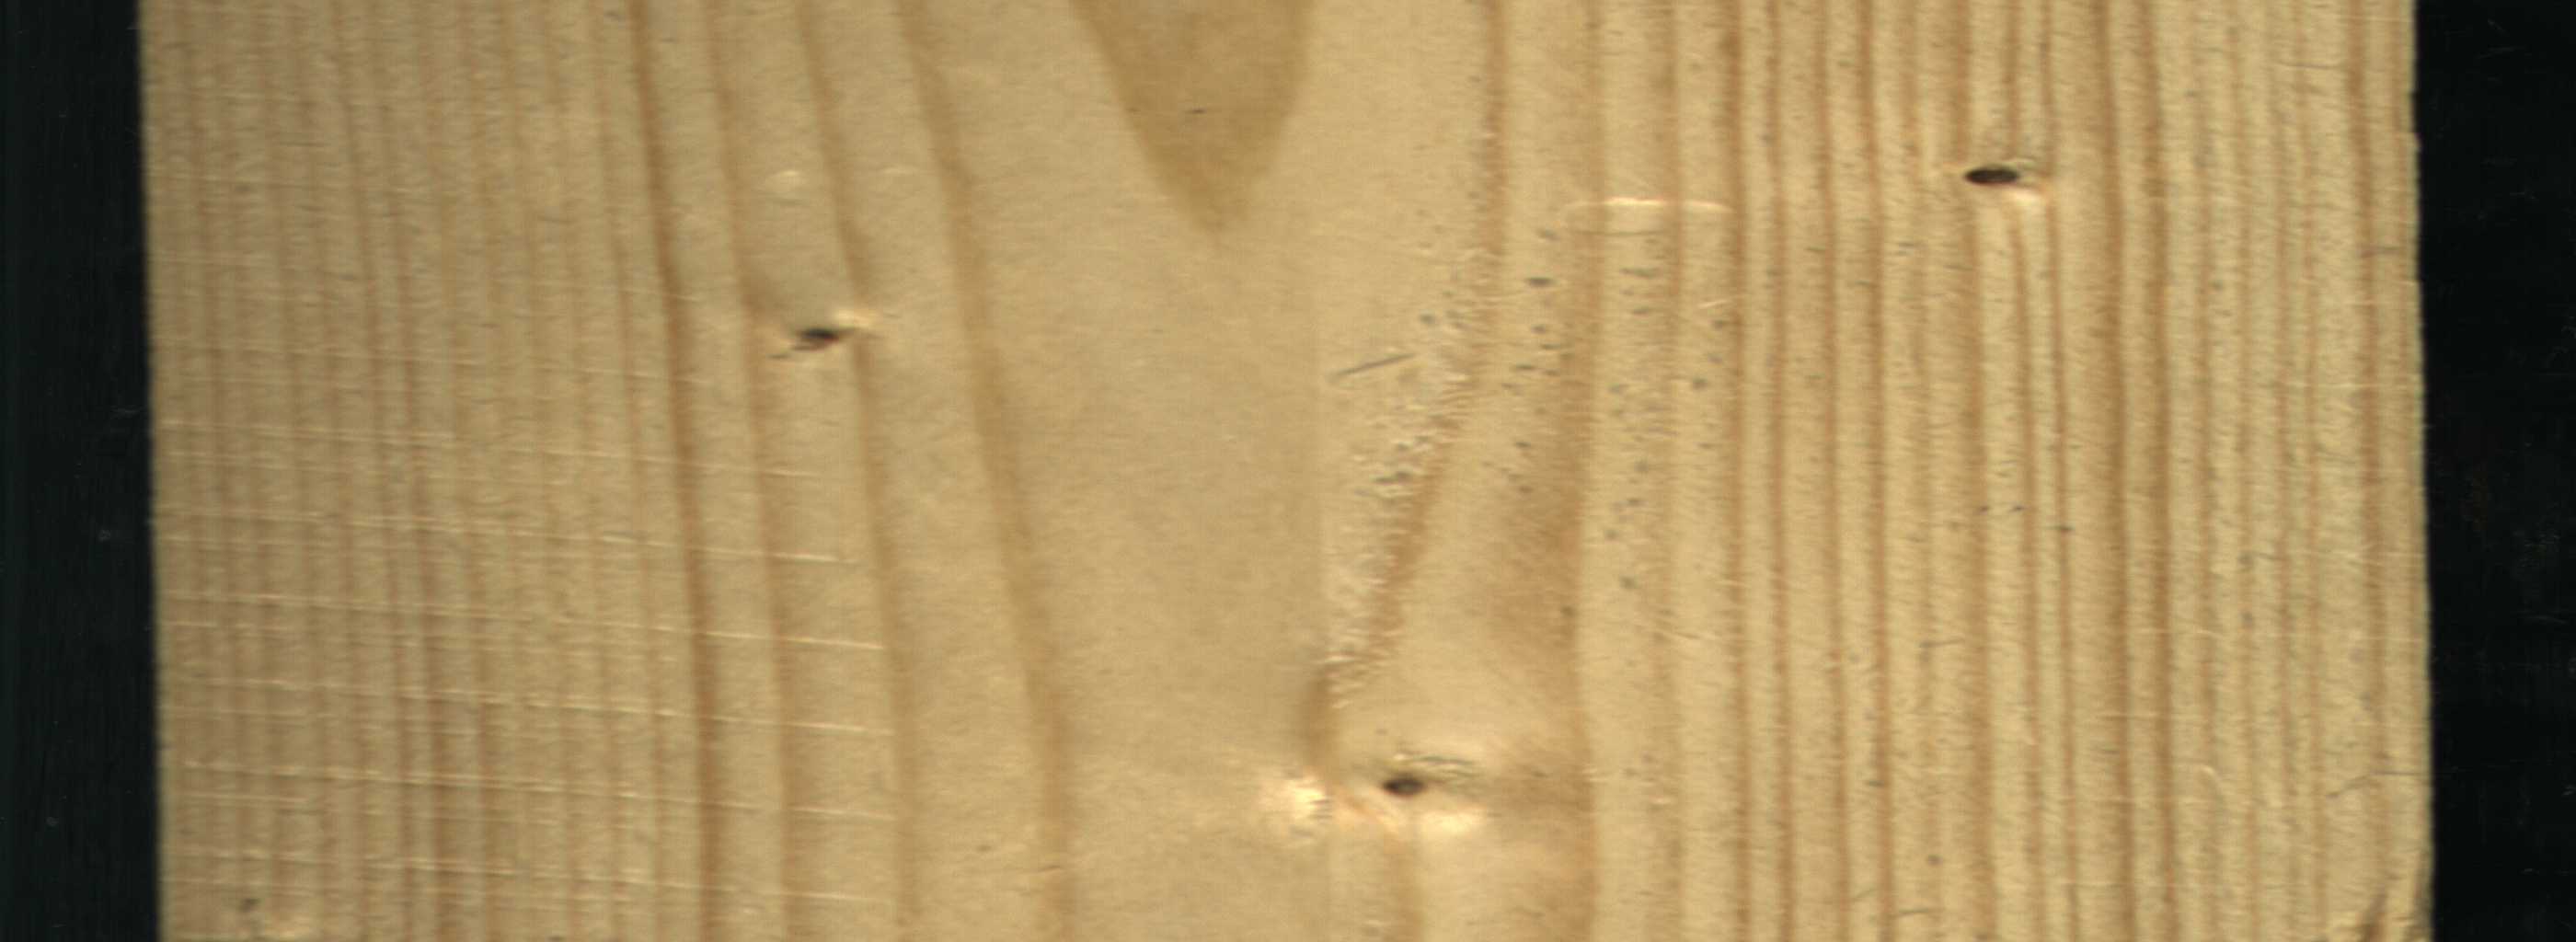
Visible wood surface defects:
Dead_Knot
Live_Knot
Live_Knot